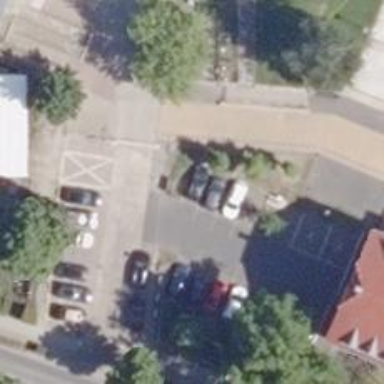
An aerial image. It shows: Normal parking space.